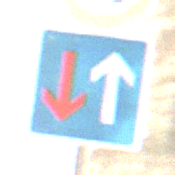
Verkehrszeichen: VorrangVorGegenverkehr
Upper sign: Geschwindigkeit50
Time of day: Midday
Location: Roofed (Tunnel)
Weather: NotSpecified
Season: NotSpecified
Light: Natural